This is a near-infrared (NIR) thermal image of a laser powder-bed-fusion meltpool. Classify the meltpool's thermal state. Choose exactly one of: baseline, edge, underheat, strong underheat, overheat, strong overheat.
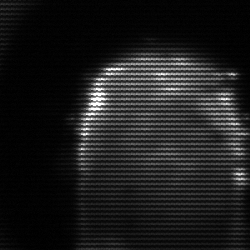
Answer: baseline